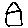
Label: house